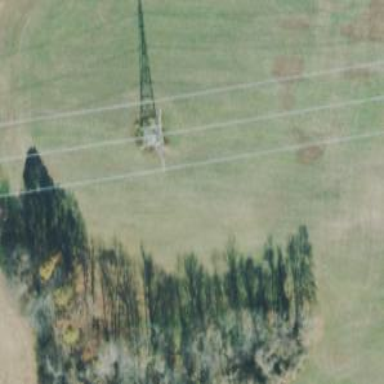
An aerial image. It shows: Power tower.